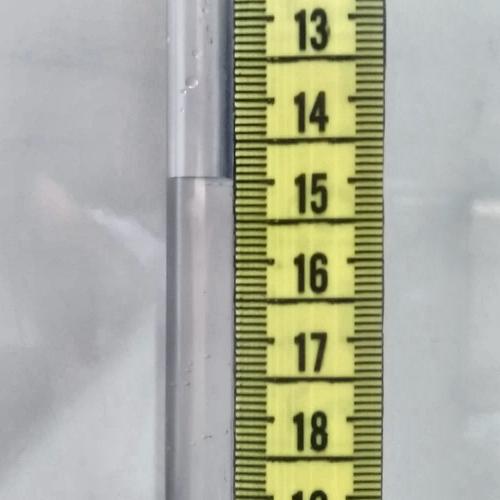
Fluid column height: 15.0 cm